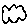
Label: cloud